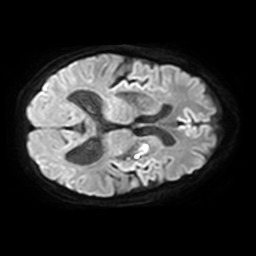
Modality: TRACE
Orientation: axial
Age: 76
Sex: female
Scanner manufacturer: philips
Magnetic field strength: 3 T
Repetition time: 4.056 s
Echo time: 0.05989 s